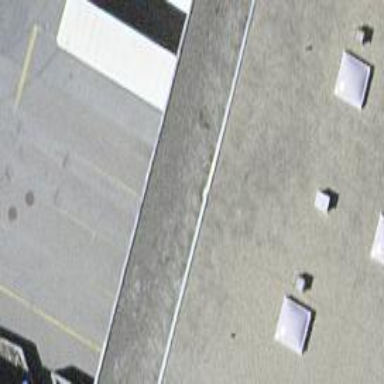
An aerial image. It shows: View of roof of building.